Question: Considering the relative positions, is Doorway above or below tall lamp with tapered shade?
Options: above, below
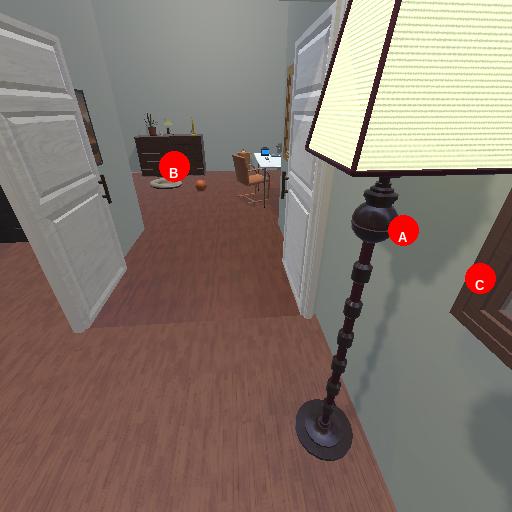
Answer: above